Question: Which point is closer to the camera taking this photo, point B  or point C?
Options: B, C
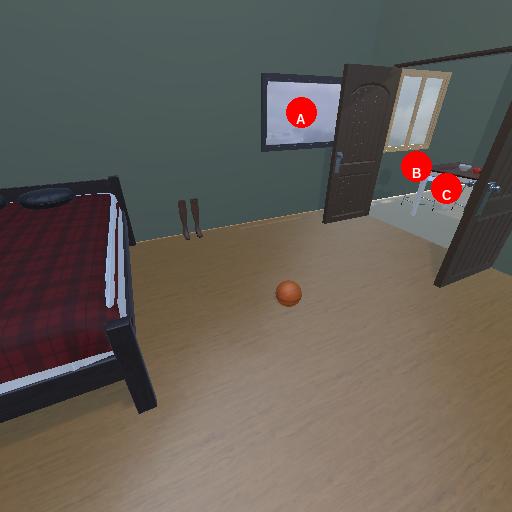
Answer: B